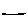
Label: line